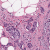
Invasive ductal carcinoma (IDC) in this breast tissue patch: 1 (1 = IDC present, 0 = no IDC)